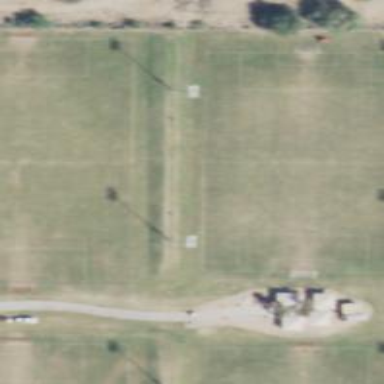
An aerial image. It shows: Soccer pitch with grass surface for leisure and sports.